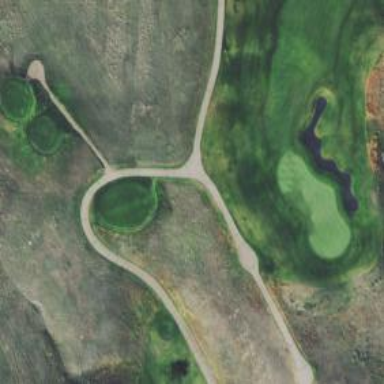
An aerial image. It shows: Path for both roads and golfers.